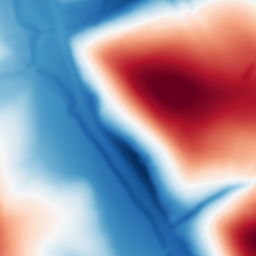
Category: multiscale
Decomposition family: dog
Decomposition parameters: sigma_low: 2
sigma_high: 100
Upsampling method: linear_exact
Upsampling parameters: scale: 2
Upsampling scale: 2